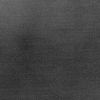
Atmospheric dust classification: dusty